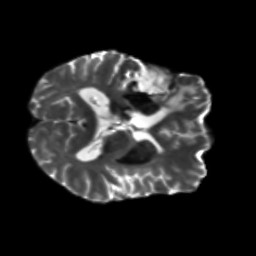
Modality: T2w
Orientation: axial
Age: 61
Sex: male
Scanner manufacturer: siemens
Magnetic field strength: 3 T
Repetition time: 5.47 s
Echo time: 0.0854 s